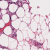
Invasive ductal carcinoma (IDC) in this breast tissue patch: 1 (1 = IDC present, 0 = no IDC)